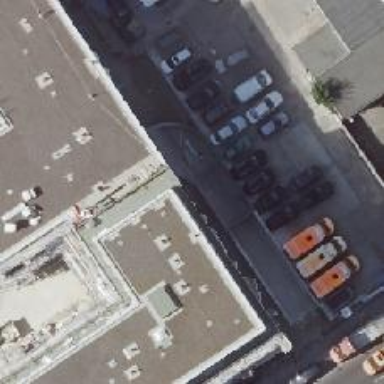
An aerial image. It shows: Parking entrance.